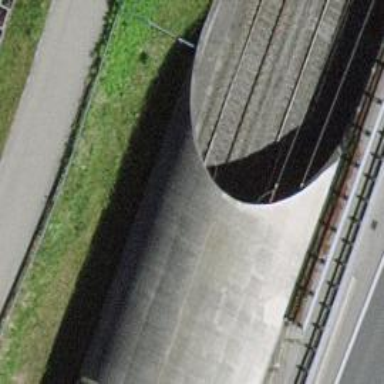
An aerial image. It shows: Railway tunnel with electrified tracks and contact line.